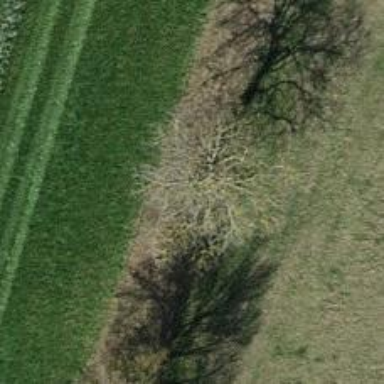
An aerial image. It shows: Broadleaved tree in natural setting.